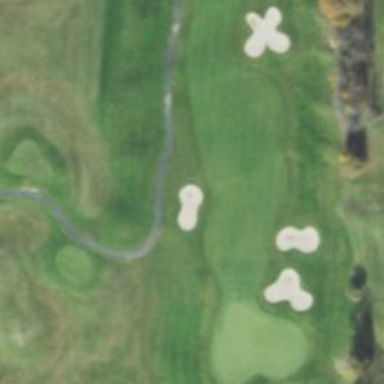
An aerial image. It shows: View of golf hole.